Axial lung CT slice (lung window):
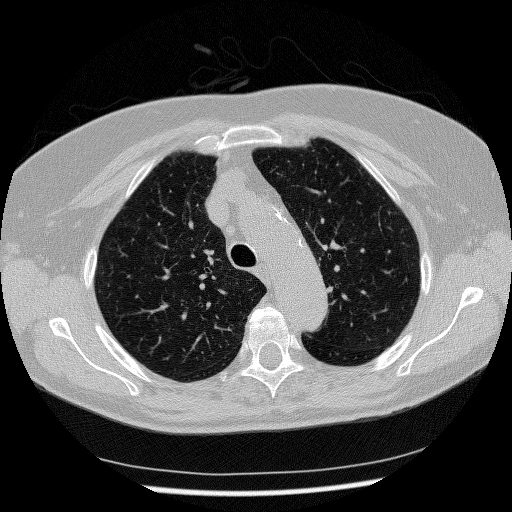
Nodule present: no